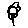
Label: flower